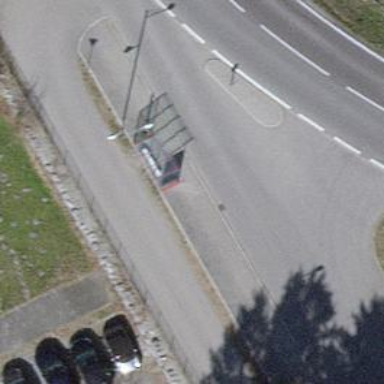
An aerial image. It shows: Bus stop with shelter. It is platform for public transport.